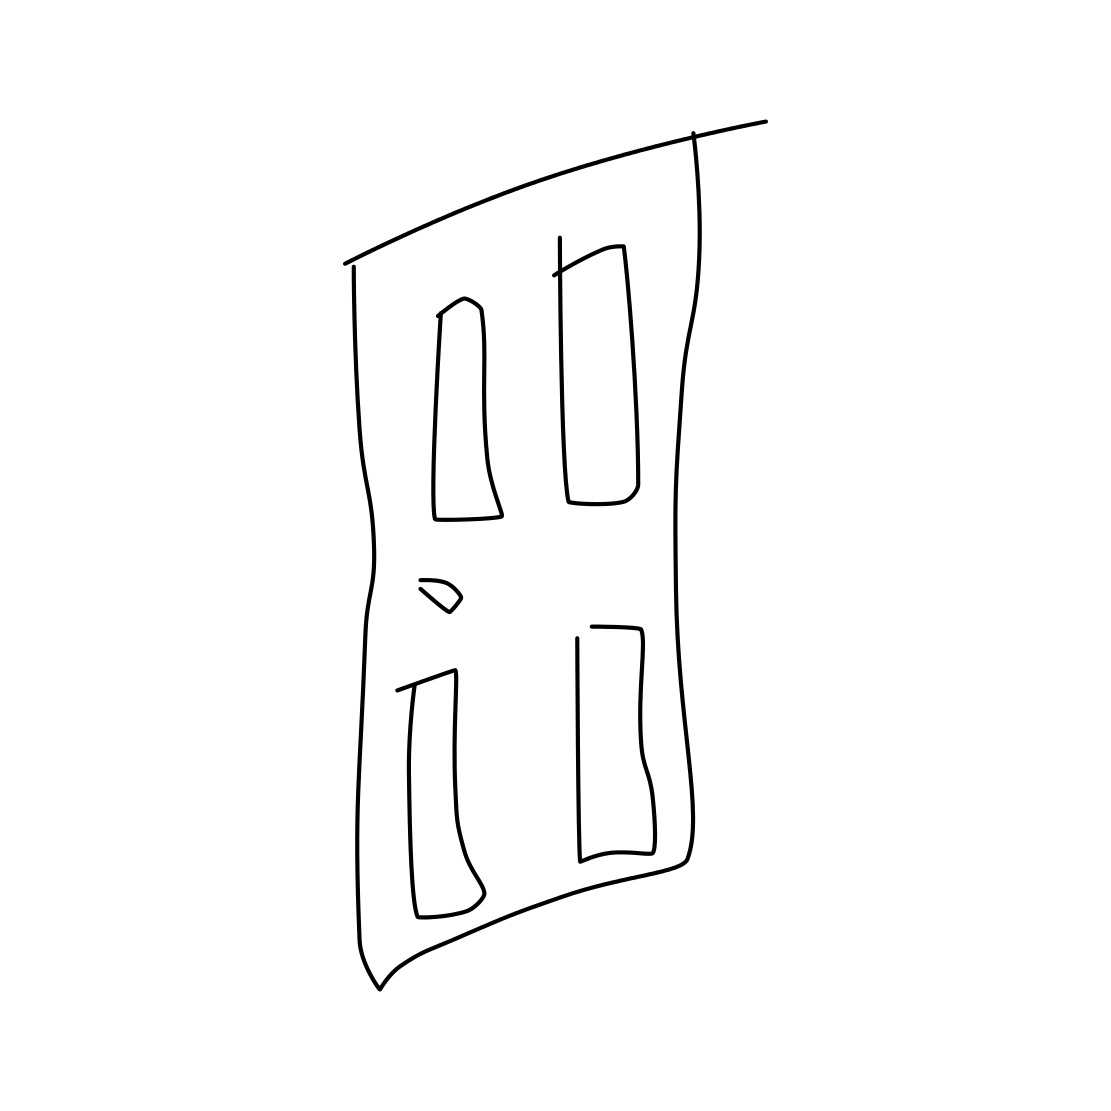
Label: door